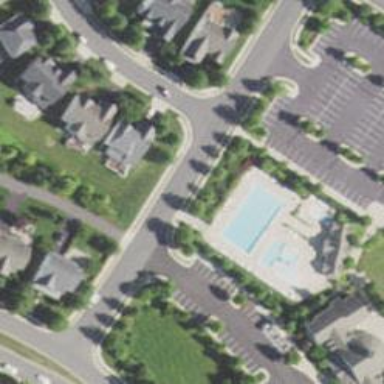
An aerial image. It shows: Asphalt road in residential area.